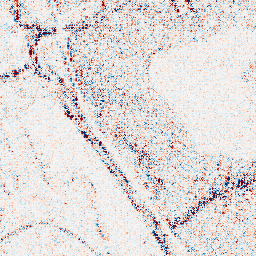
Category: wavelet
Decomposition family: wavelet_dwt
Decomposition parameters: wavelet: sym4
level: 1
Upsampling method: bspline
Upsampling parameters: scale: 8
Upsampling scale: 8